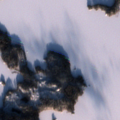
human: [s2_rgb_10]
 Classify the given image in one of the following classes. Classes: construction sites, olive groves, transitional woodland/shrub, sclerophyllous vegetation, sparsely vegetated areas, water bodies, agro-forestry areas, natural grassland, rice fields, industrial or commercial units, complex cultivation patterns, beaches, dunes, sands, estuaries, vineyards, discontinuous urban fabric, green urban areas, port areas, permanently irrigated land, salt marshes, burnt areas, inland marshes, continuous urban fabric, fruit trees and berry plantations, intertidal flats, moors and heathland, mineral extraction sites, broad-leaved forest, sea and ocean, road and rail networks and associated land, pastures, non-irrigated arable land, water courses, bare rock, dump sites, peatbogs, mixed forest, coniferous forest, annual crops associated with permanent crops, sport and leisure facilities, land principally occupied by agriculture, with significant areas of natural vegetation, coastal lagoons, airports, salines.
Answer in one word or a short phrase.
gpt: coniferous forest, water bodies